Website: home-depot
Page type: delivery-shipping
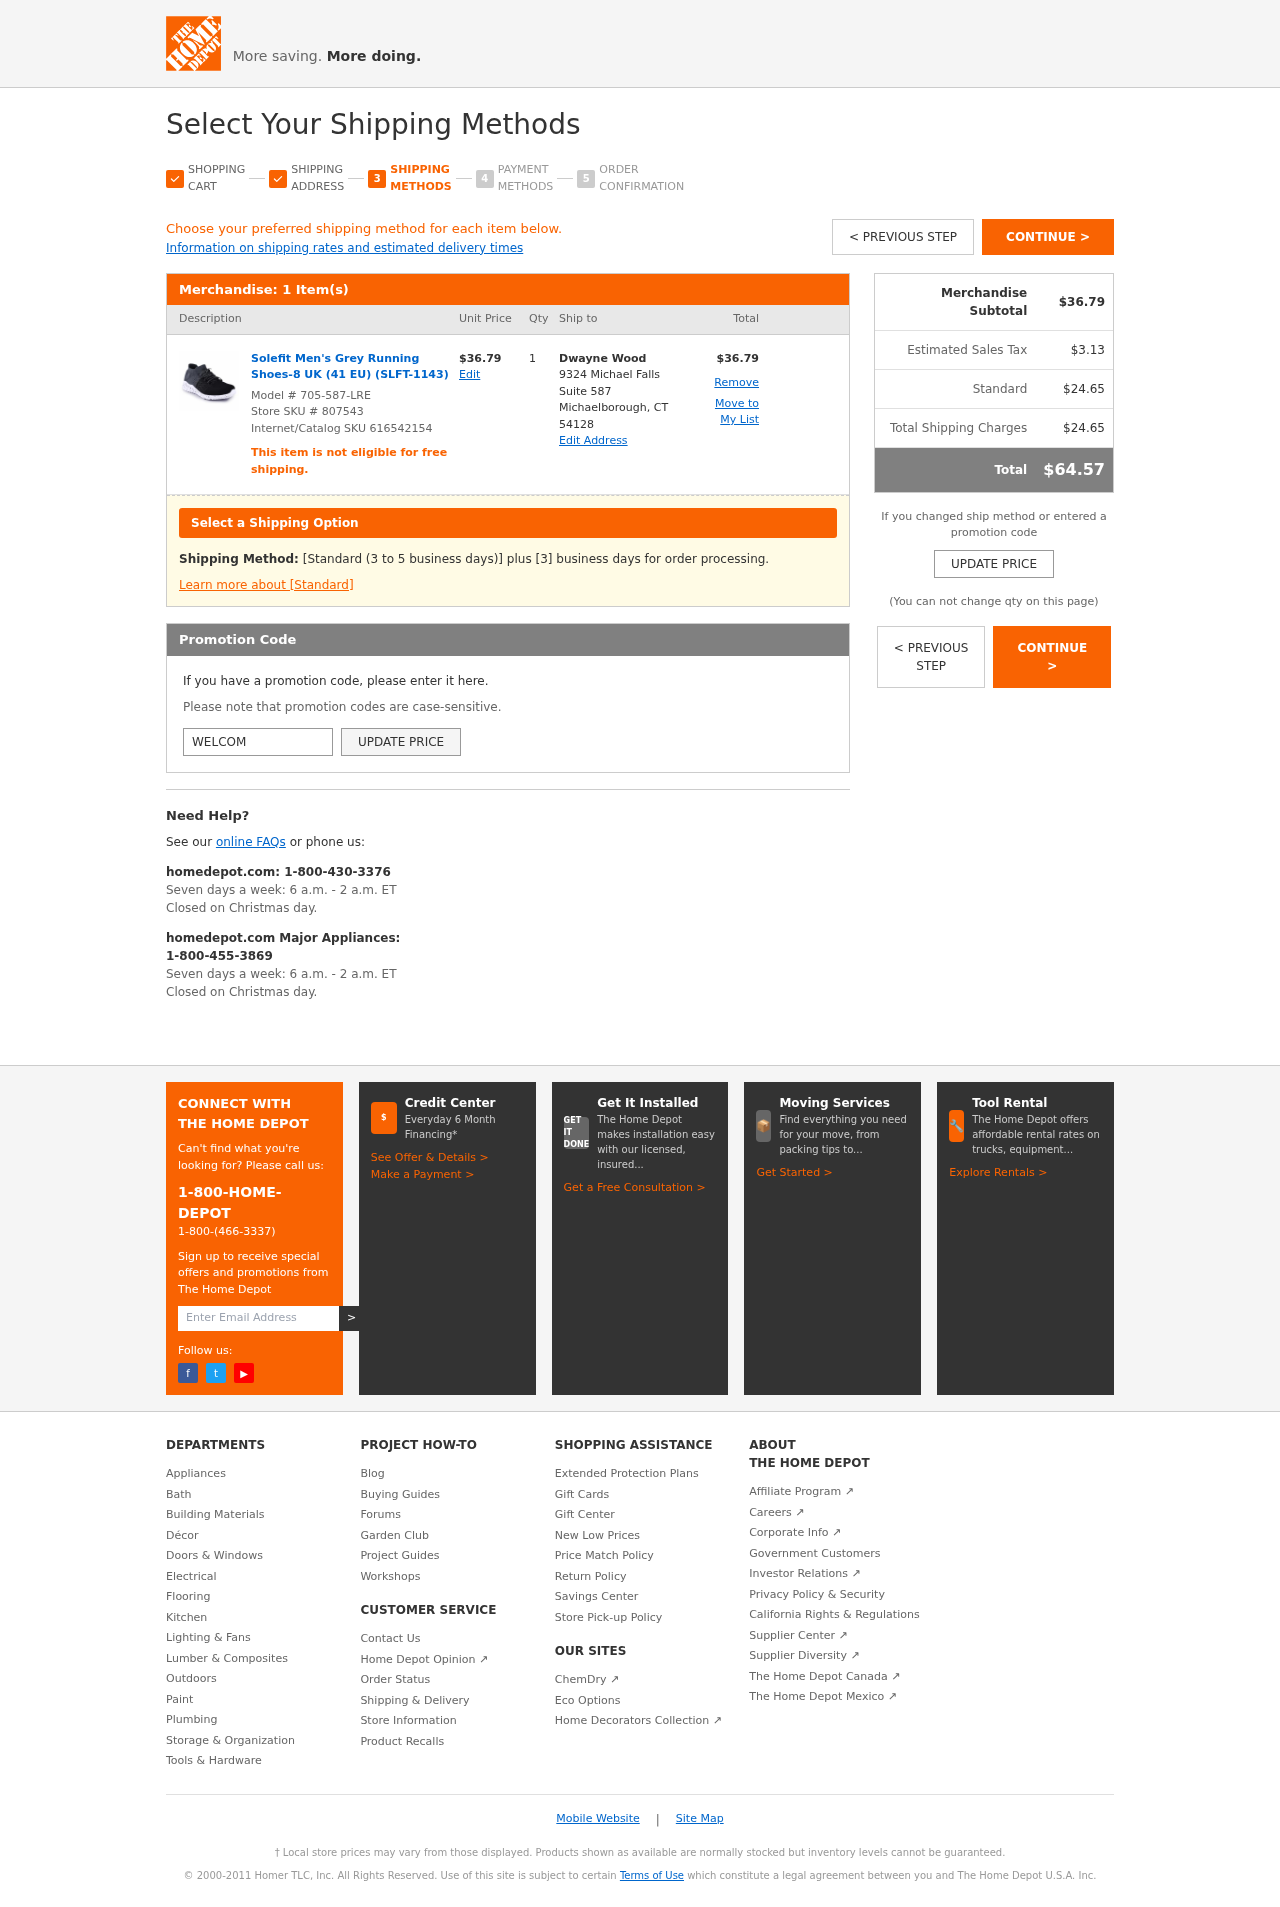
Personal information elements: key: PII_CITY_STATE_ZIP
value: Michaelborough, CT 54128
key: PII_FULLNAME
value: Dwayne Wood
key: PII_PROMO_CODE
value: WELCOME07
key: PII_STREET
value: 9324 Michael Falls Suite 587
Product elements: key: PRODUCT1_NAME
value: Solefit Men's Grey Running Shoes-8 UK (41 EU) (SLFT-1143)
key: PRODUCT1_PRICE
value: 36.79
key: PRODUCT1_QUANTITY
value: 1
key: PRODUCT_MODEL_NUMBER
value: Model # 705-587-LRE
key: PRODUCT1_LINE_TOTAL
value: $36.79
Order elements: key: ORDER_NUM_ITEMS
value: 1 Item(s)
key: ORDER_SUBTOTAL
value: $36.79
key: ORDER_TAX
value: $3.13
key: ORDER_SHIPPING_COST
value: $24.65
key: ORDER_SHIPPING_TOTAL
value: $24.65
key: ORDER_TOTAL
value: $64.57
Other elements: key: STORE_SKU
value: Store SKU # 807543
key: INTERNET_SKU
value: Internet/Catalog SKU 616542154